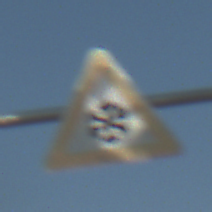
Verkehrszeichen: SchneeOderEisglaette
Umgebung: Outdoor, Suburban
Tageszeit: MorningAfternoon
Wetter: Clear
Licht: Natural
Jahreszeit: NotSpecified
Kontrast: HighContrast